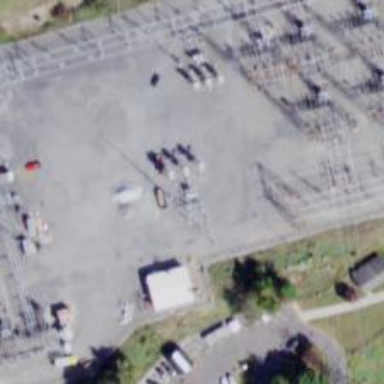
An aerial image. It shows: Switch for power supply.